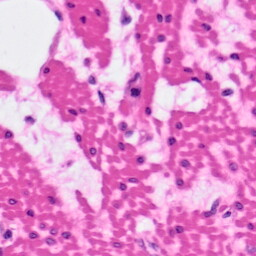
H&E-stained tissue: Pancreatic